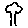
Label: tree